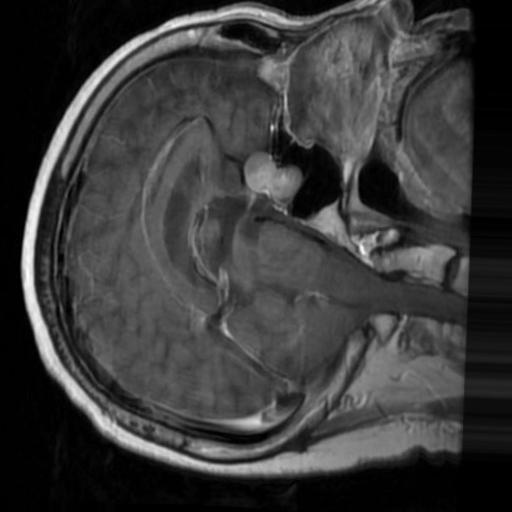
Label: brain_tumor